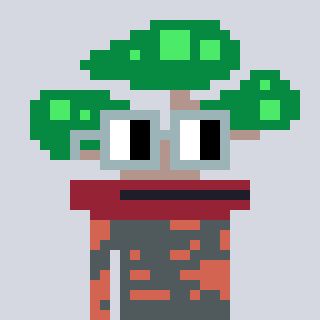
a pixel art character with square dark gray glasses, a bonsai-shaped head and a peachy-colored body on a cool background